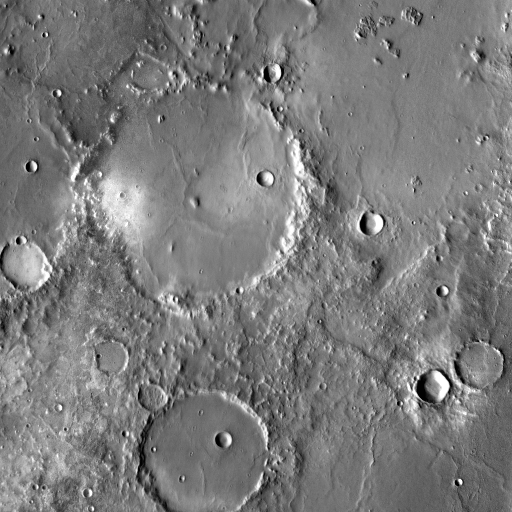
Crater classes present: Background, Other, Layered, Buried